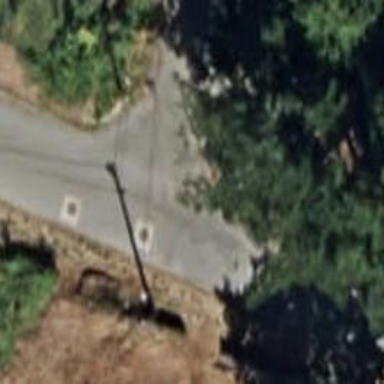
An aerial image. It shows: Residential road.